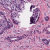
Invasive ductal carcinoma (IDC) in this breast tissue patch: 1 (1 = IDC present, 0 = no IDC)